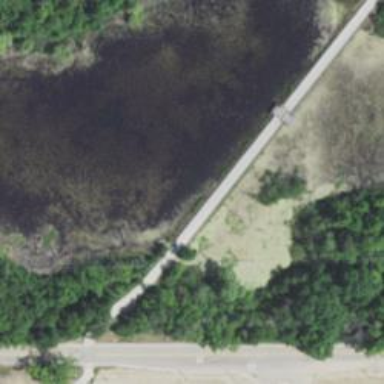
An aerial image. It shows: Abandoned railway bridge over cycleway road.